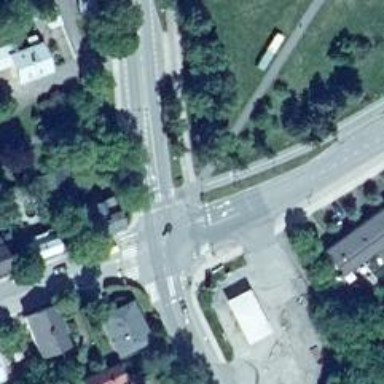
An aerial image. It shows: Crossing on the cycleway.